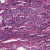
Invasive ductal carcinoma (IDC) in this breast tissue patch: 1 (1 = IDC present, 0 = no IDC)